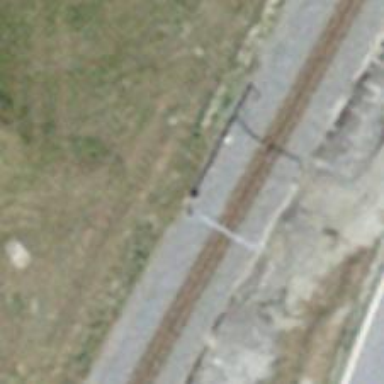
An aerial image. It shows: Catenary mast for power lines.